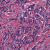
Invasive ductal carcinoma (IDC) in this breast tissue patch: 1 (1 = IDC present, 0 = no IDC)